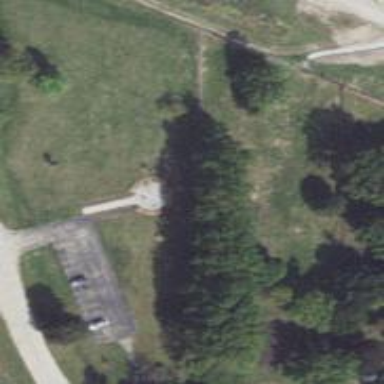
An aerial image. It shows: Memorial site with historic significance.